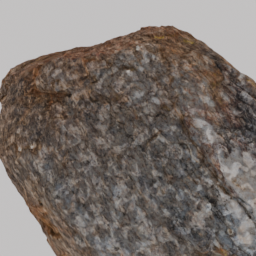
Label: nature